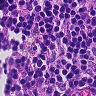
Metastatic tissue present: no